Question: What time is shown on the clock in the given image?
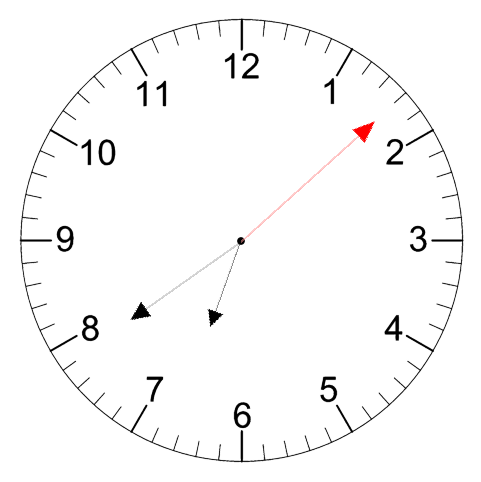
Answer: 06:39:08